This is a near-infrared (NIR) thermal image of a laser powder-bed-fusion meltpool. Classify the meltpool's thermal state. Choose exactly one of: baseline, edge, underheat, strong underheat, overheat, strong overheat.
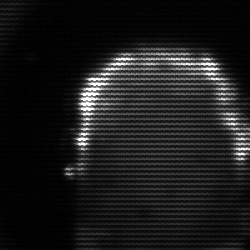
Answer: baseline